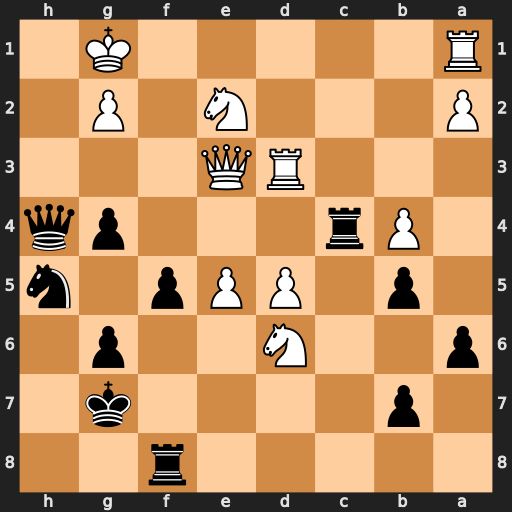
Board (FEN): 5r2/1p4k1/p2N2p1/1p1PPp1n/1Pr3pq/3RQ3/P3N1P1/R5K1
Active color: b
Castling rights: -
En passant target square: -
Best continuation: f4 Nxf4 Nxf4